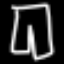
Label: pants